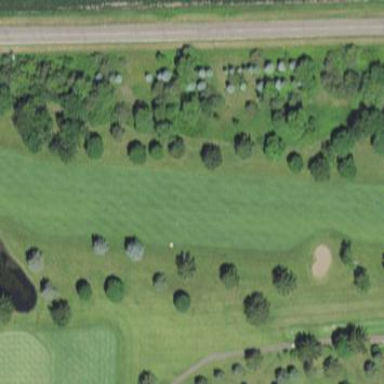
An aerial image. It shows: Golf fairway surrounded by grass.